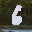
Label: 6